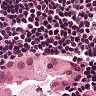
Metastatic tissue present: yes